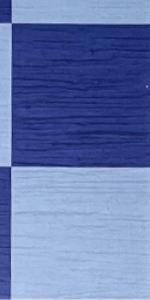
Label: Empty